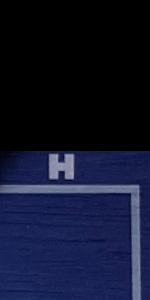
Label: Empty